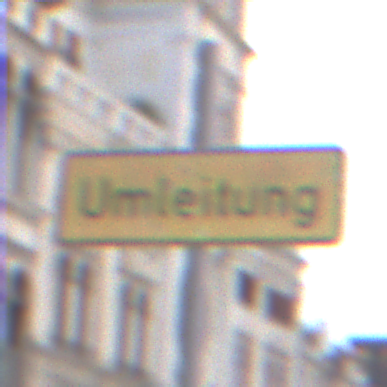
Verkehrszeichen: Umleitungsankuendigung
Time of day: SunriseSunset
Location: Outdoor (Urban)
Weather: PartlyCloudy
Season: NotSpecified
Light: Natural